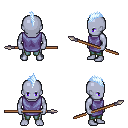
a pixel art fantasy rpg character, male body template, dark elf, purple skin, chain tabard jacket, teal pants, white cyan mohawk hairstyle, spear, four views (front, back, left, right), 2x2 character sprite sheet, small pixel art, hard edges, no anti-aliasing